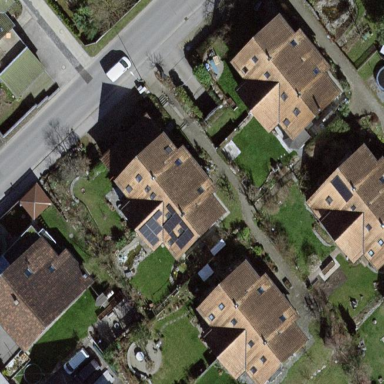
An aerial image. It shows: Building with gabled roof made of brown roof tiles. The roof is oriented along the structure.